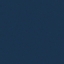
Label: SeaLake